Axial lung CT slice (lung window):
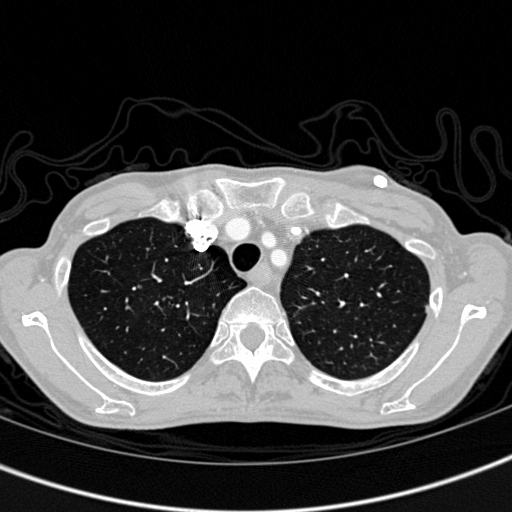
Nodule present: no